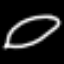
Label: leaf